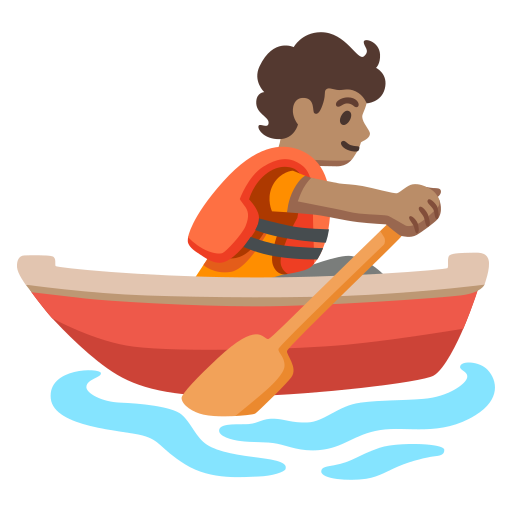
Emoji: 🚣🏽